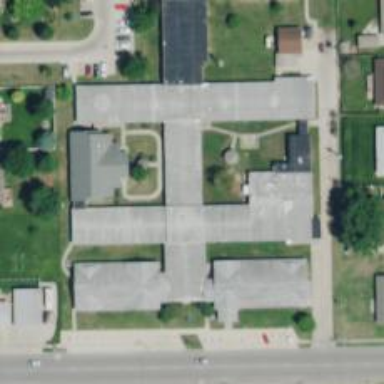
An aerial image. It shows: Nursing home.